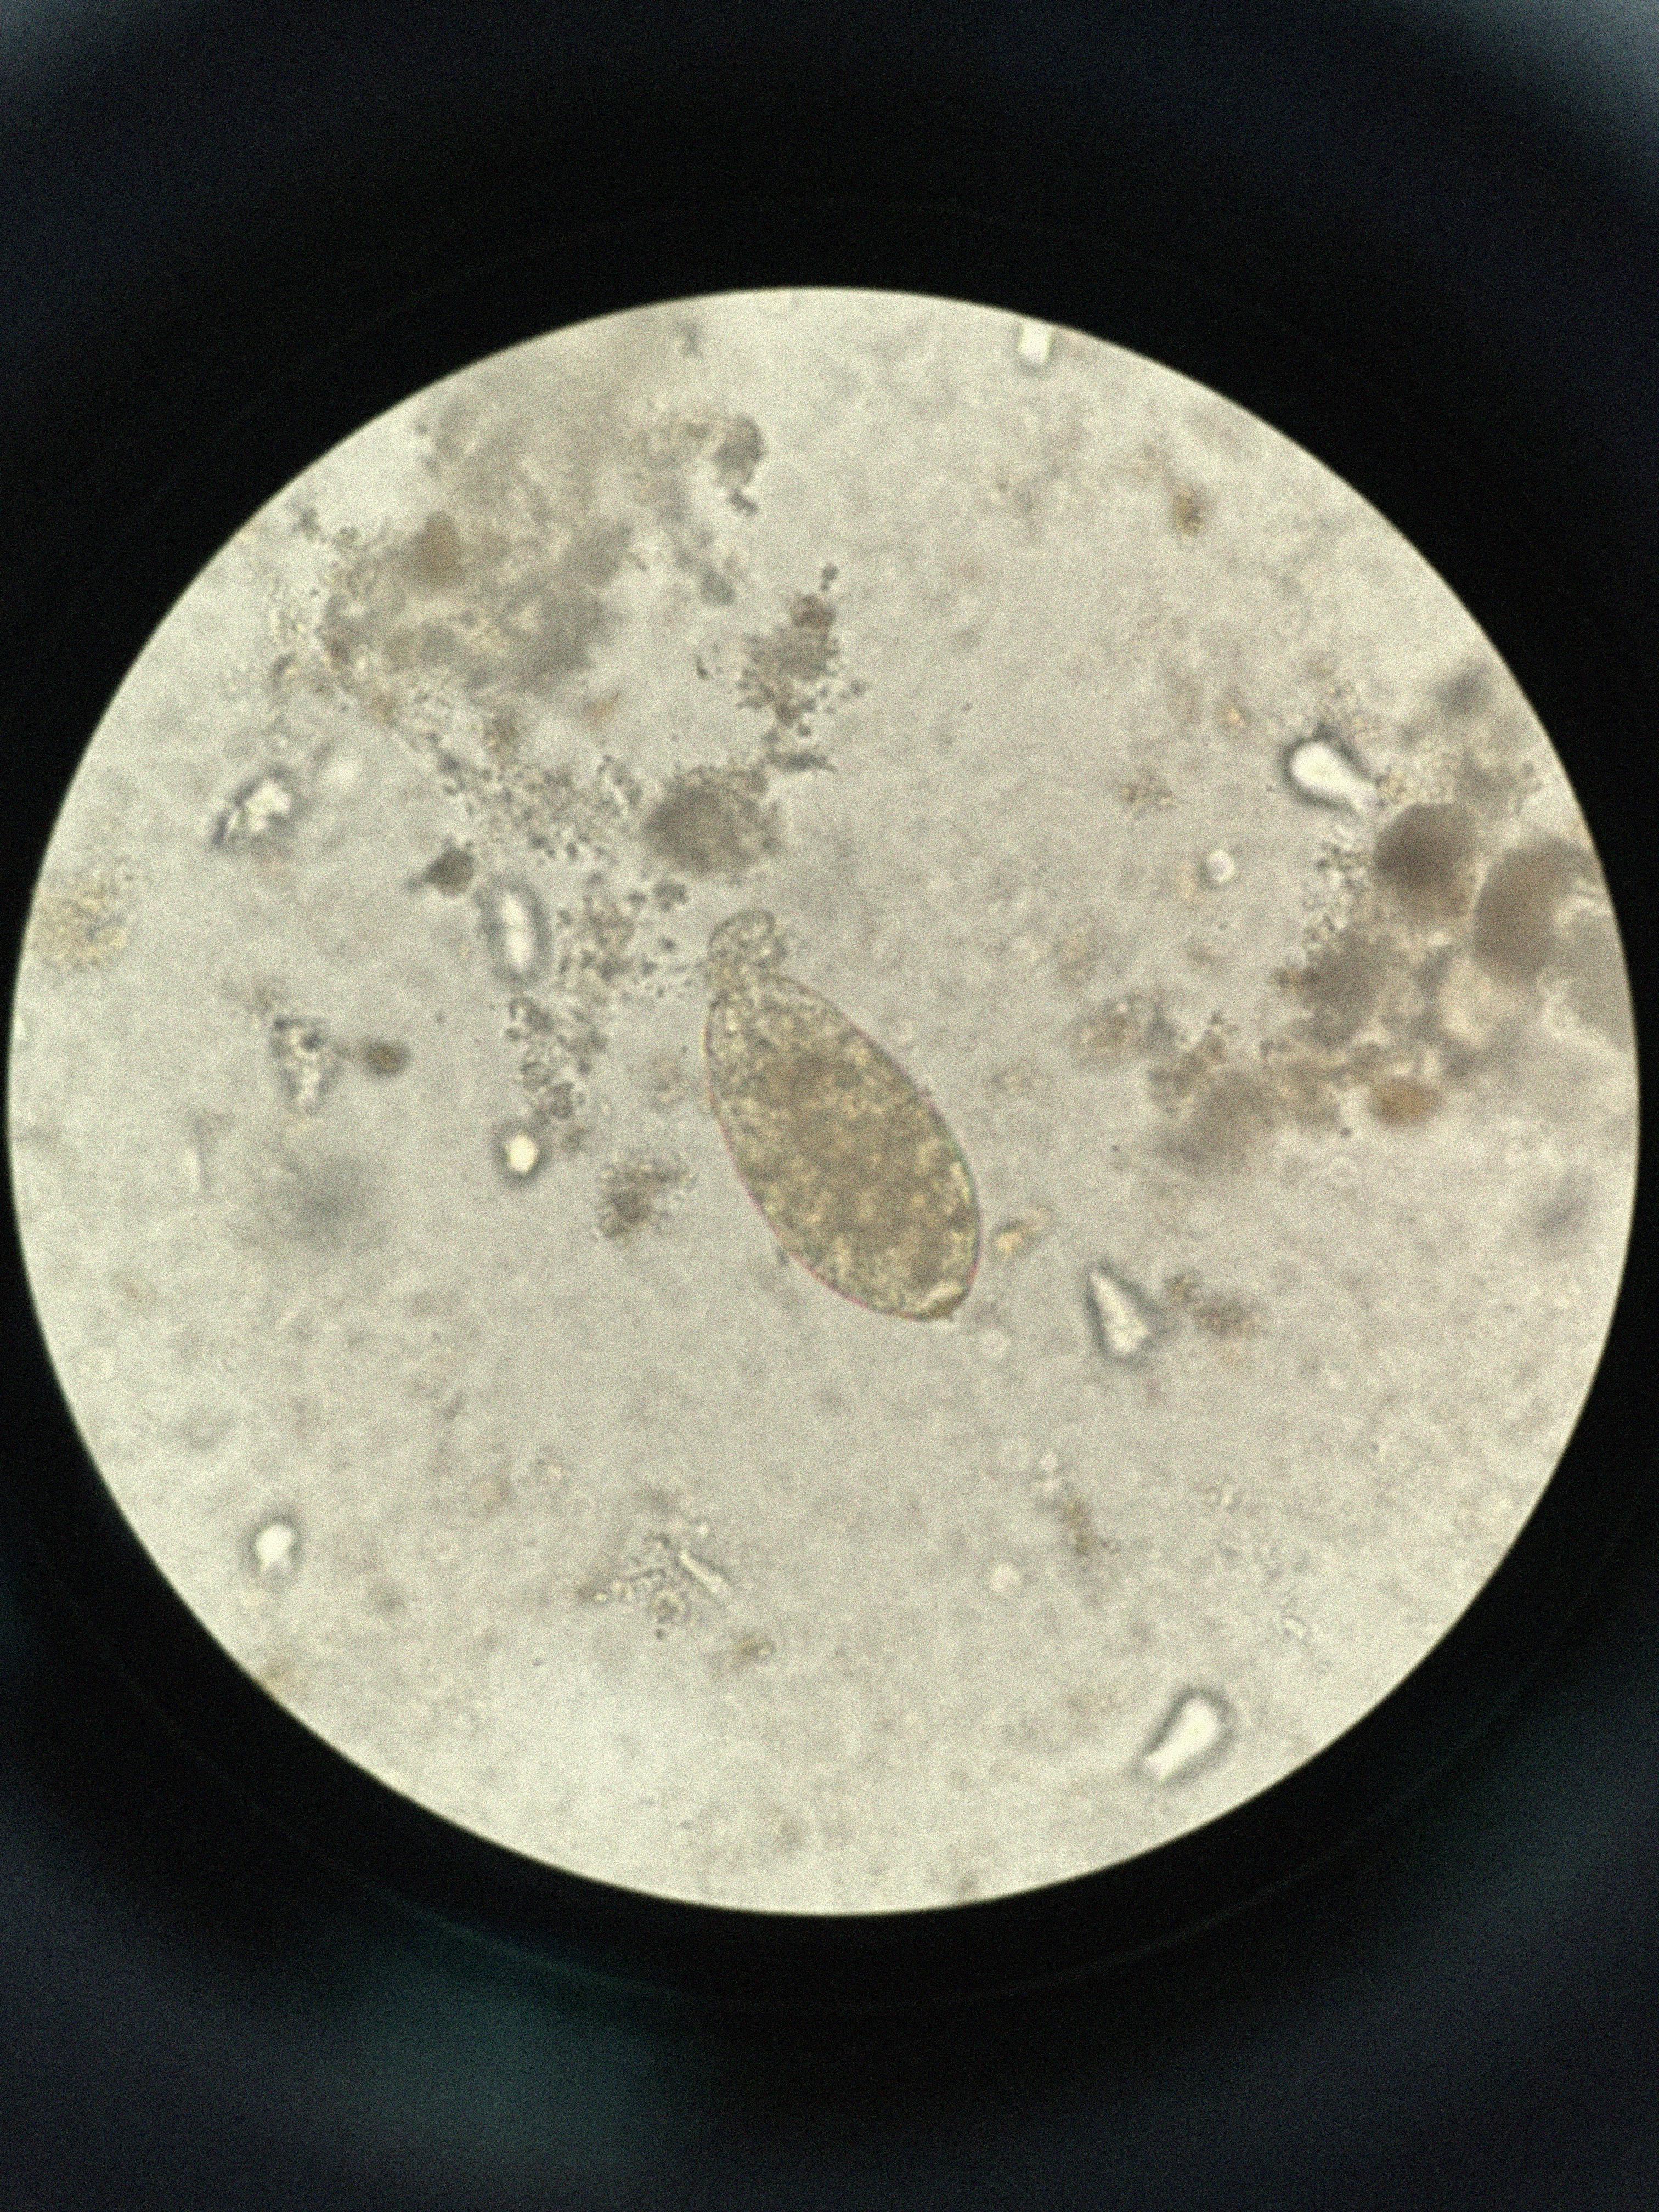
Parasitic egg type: Fasciolopsis buski